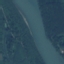
Land use / land cover: River